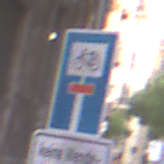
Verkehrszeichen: SackgasseRadverkehrDurchlaessig
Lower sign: HinweisGeaenderteVorfahrtVerkehrsfuehrungVerkehrsregelung3
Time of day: MorningAfternoon
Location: Outdoor (Urban)
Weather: PartlyCloudy
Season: NotSpecified
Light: Natural